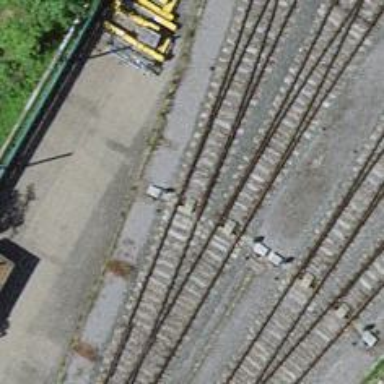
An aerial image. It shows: Railway switch.